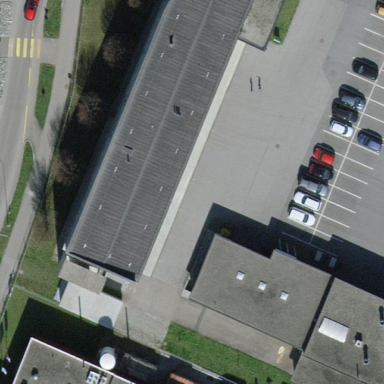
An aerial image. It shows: Police building.